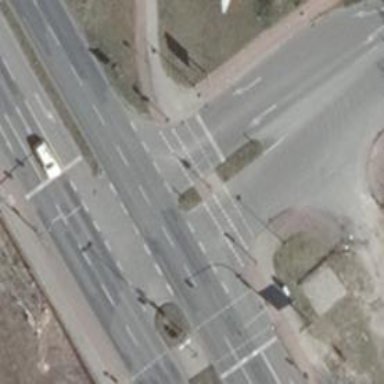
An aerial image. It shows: Road with traffic signals.